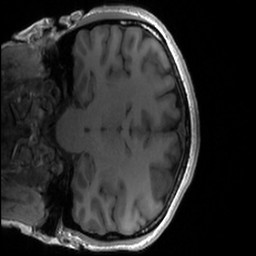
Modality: T1w
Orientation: coronal
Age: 27
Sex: female
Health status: healthy